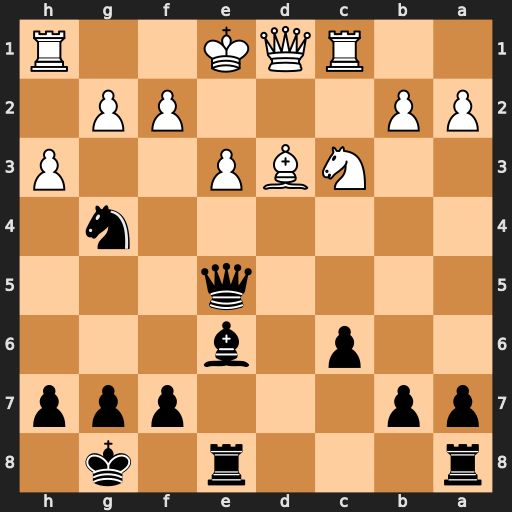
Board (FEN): r3r1k1/pp3ppp/2p1b3/4q3/6n1/2NBP2P/PP3PP1/2RQK2R
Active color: b
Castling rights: K
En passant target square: -
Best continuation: Nxe3 fxe3 Qxe3+